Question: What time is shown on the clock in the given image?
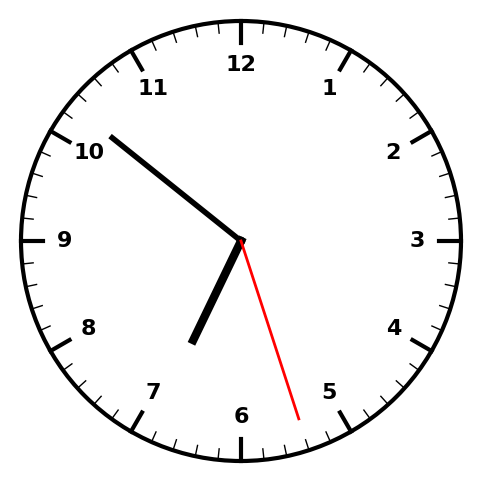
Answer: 06:51:27